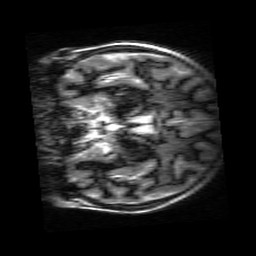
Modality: MP2RAGE
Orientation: coronal
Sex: male
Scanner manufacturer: siemens
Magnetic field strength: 3 T
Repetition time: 5 s
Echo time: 0.00368 s